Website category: movie
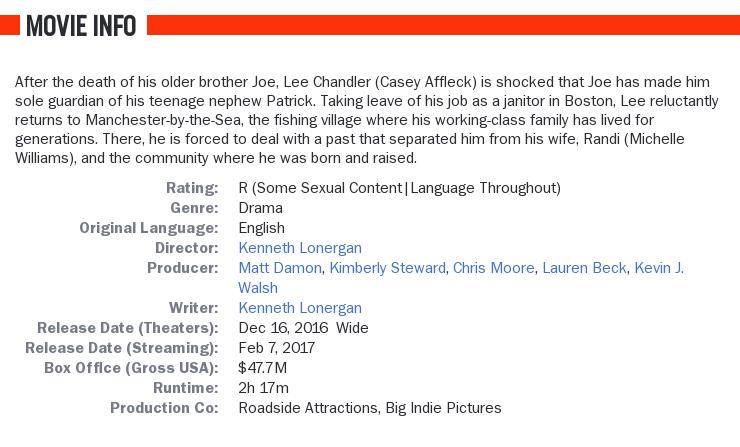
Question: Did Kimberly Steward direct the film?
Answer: no

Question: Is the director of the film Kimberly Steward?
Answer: no

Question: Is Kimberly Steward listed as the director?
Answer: no

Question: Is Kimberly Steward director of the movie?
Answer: no

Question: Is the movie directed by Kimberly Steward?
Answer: no

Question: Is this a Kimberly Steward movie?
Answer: no

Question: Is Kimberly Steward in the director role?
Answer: no

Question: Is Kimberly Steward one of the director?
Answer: no

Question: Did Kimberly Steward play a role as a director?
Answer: no

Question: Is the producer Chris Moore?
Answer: yes

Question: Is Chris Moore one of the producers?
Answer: yes

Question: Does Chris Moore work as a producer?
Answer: yes

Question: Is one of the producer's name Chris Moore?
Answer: yes

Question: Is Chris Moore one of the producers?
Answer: yes

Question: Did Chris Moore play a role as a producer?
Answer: yes

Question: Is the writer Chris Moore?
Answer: no

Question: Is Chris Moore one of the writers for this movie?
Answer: no

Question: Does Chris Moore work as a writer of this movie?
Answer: no

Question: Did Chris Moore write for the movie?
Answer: no

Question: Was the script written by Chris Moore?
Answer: no

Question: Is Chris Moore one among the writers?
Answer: no

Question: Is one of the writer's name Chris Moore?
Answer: no

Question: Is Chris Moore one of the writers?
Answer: no

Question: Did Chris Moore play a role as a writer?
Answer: no

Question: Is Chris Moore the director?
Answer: no

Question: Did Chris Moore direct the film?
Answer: no

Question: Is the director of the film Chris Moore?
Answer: no

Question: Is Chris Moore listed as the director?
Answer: no

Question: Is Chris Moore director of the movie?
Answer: no

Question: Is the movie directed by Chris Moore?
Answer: no

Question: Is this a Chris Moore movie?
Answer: no

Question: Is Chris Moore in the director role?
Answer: no

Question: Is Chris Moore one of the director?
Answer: no

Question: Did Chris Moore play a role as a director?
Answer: no

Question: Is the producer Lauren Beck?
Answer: yes

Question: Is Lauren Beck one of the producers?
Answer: yes

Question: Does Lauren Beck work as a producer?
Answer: yes

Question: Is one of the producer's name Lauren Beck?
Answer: yes

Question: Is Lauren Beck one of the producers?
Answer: yes

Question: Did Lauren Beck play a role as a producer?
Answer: yes

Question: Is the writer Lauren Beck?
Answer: no

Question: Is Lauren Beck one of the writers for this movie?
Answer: no

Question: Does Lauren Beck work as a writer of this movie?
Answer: no

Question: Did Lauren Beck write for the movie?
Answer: no

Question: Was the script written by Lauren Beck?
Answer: no

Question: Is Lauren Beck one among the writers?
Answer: no

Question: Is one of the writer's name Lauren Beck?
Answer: no

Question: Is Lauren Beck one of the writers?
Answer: no

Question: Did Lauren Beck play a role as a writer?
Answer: no

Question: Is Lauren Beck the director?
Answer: no

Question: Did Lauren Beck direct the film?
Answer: no

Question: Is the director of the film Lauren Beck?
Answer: no

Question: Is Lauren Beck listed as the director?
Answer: no

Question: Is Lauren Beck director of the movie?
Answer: no

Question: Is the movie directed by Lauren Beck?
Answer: no

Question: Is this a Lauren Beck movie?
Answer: no

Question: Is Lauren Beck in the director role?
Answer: no

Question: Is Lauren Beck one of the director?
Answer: no

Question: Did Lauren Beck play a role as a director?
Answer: no

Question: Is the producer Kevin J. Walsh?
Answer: yes

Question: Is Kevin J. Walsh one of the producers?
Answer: yes

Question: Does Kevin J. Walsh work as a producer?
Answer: yes

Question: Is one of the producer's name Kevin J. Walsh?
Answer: yes

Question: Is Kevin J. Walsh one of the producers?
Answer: yes